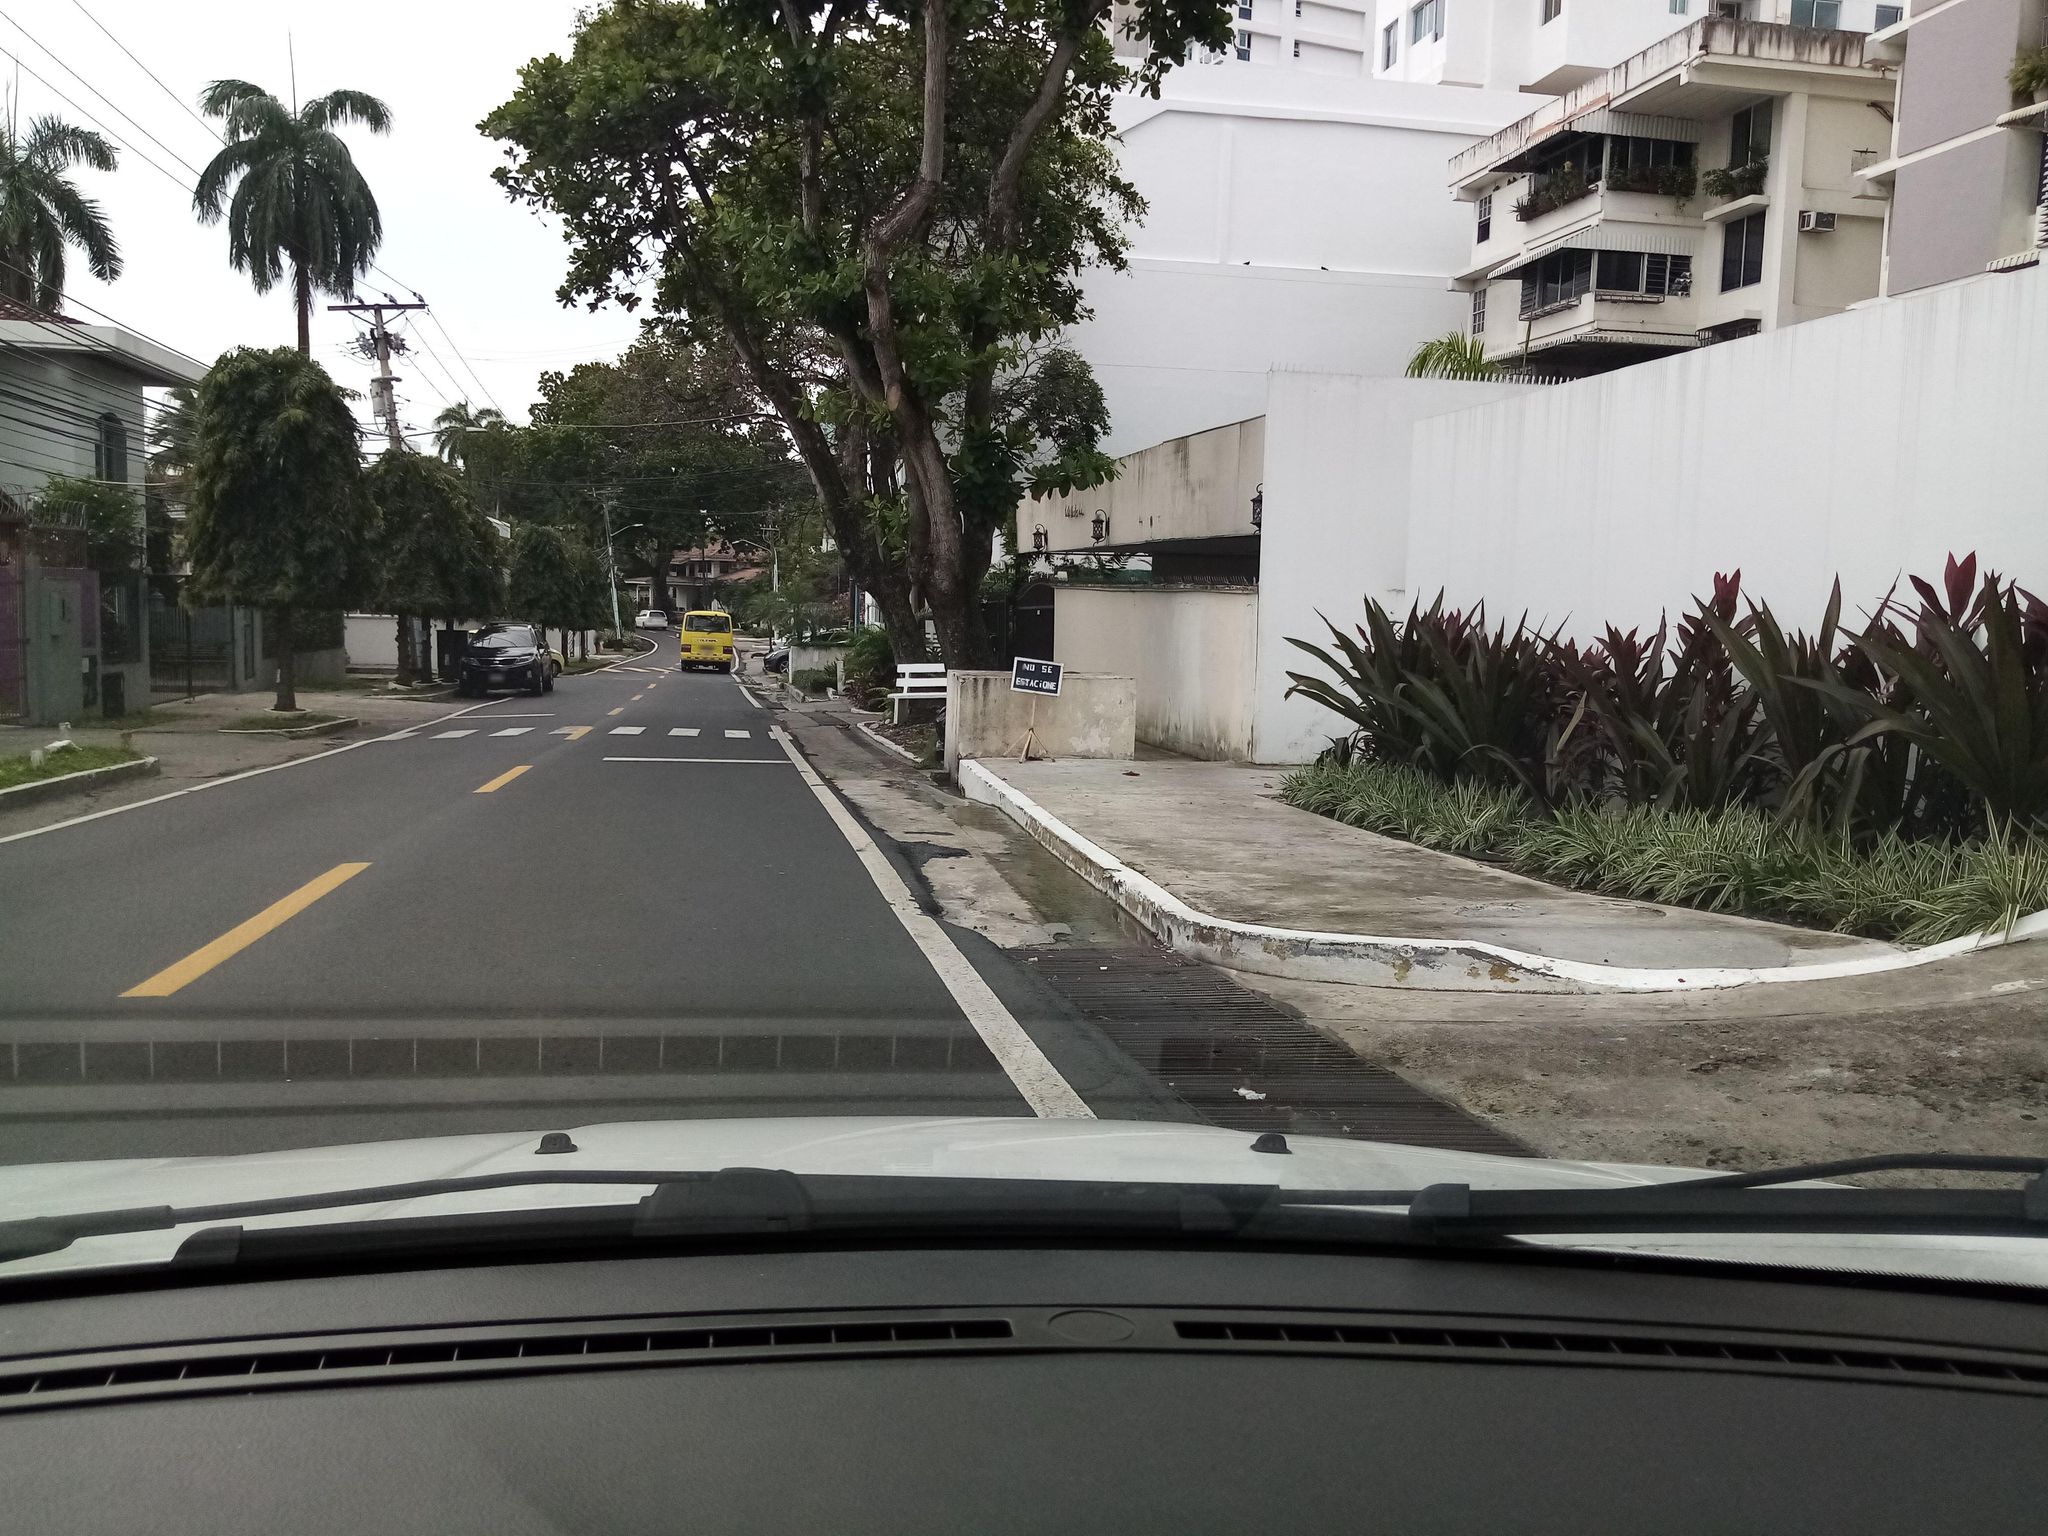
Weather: cloudy
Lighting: day
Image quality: good
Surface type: driving surface
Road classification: tertiary
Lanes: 2
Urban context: urban centre
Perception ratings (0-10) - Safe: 3, Lively: 5.58, Beautiful: 4.87, Boring: 2.07, Depressing: 3.51, Wealthy: 1.48